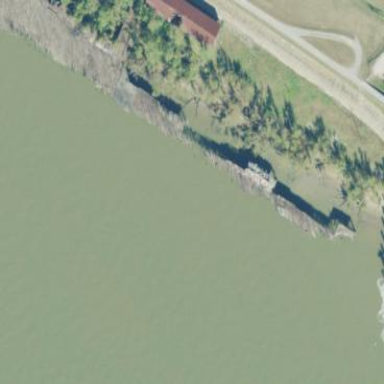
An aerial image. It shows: Pier that is in ruins.